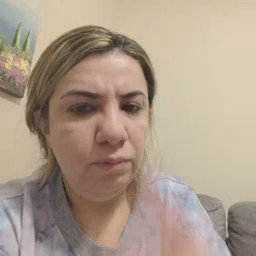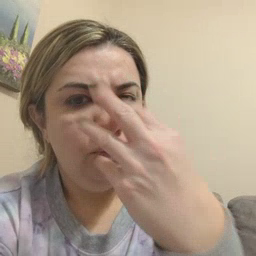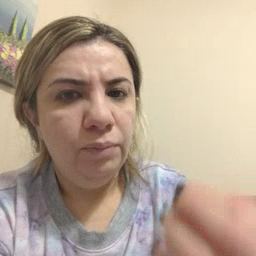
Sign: wolf